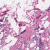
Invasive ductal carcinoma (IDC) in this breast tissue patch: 0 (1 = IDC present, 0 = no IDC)